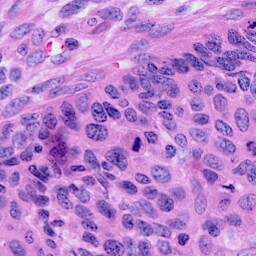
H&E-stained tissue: Cervix